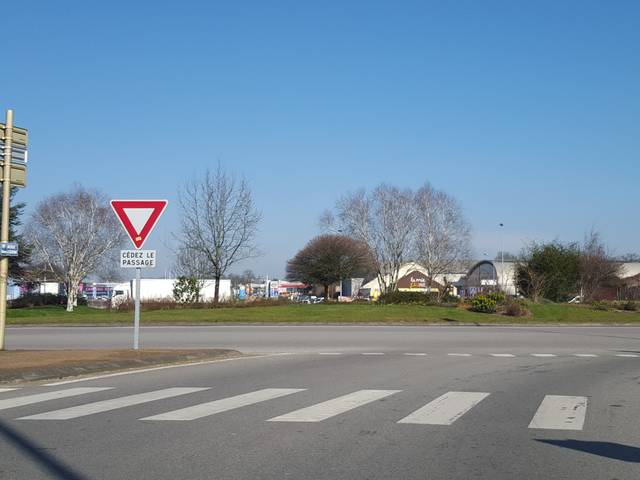
Region: France
Coordinates: 46.69, -1.43